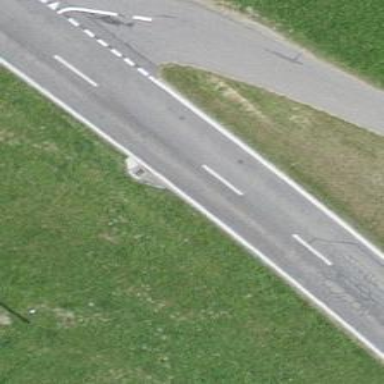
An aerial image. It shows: Secondary road with asphalt surface.